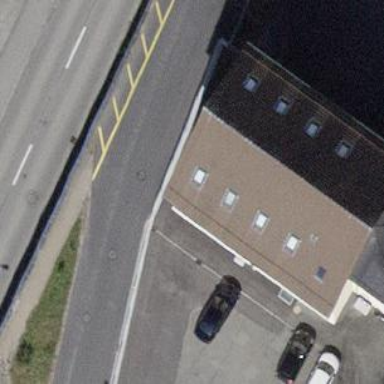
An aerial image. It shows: Kindergarten building.